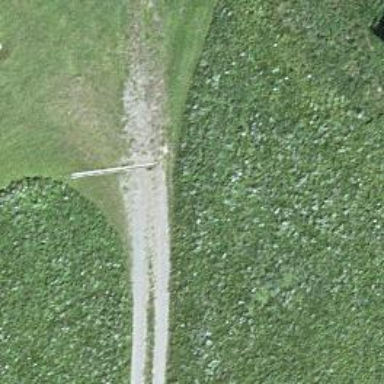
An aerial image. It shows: Compacted grade3 track.